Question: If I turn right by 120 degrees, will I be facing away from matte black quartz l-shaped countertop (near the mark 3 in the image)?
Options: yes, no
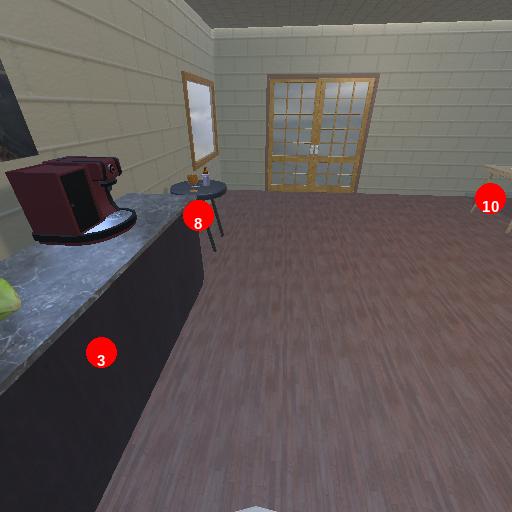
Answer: yes